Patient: sex F, age 57
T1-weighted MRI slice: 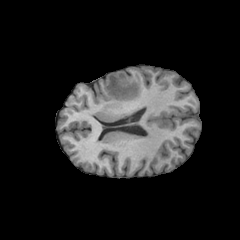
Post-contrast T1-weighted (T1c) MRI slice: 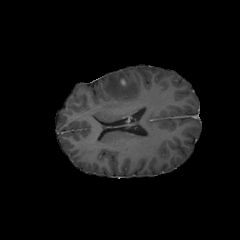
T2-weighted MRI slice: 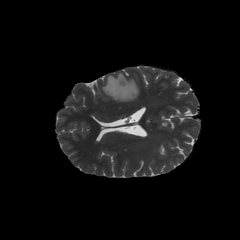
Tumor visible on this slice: yes
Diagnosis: Glioblastoma, IDH-wildtype
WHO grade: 4